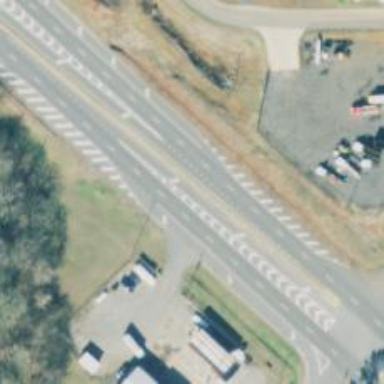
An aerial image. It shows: Primary link highway with asphalt surface.